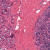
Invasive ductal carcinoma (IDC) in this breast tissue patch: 0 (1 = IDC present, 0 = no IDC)